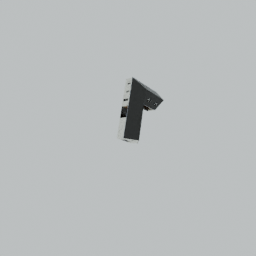
Label: architecture